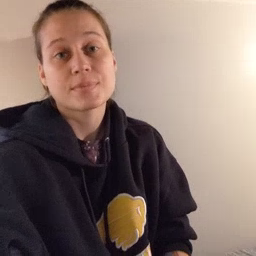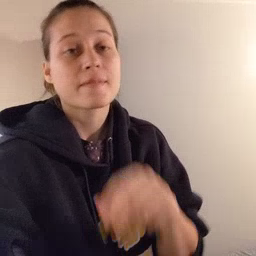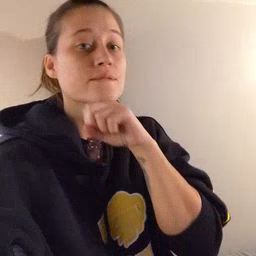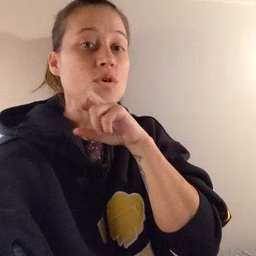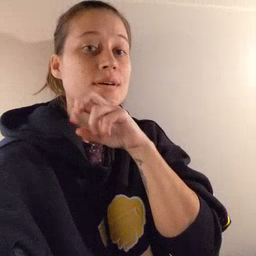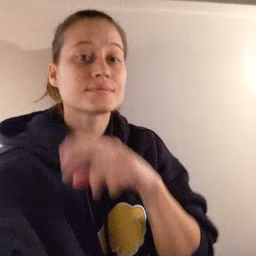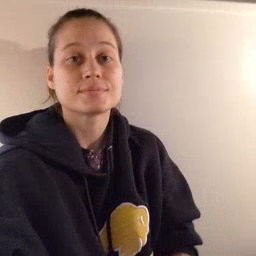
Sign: frog